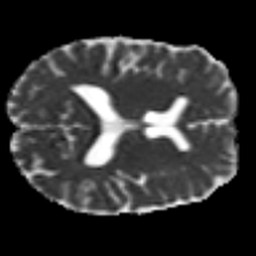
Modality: MD
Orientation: axial
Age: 40
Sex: male
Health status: ill
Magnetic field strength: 3 T
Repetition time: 9 s
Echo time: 0.093 s